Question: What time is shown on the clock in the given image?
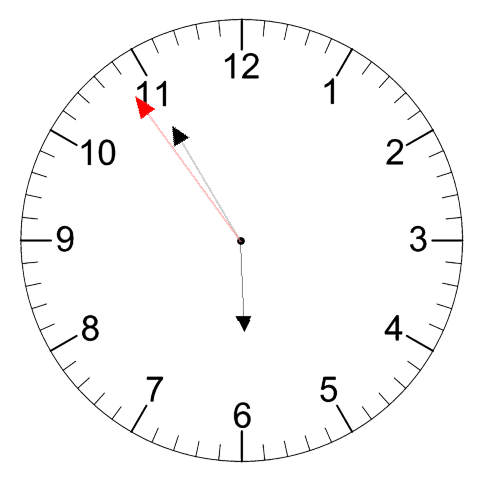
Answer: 05:54:54